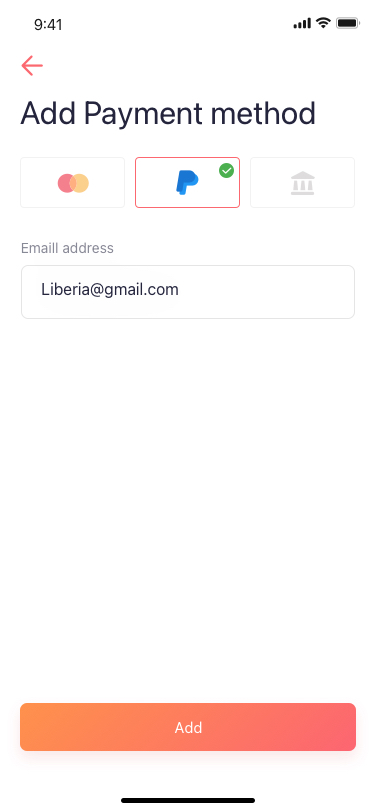
Text in this UI design:
Add Payment method